Question: I'm trying to create a VSIX installer for a WPF control.
Its supposedly easy, but the "easy" version assumes that you create the WPF control in the .
The thing is, I've got my UserControl nestled deep within one of my DLLs, and I don't believe pulling it out is the best design. I'd like to leave it in there, but I can't seem to do this AND have the control added to the toolbox.
One option would be to move the code I need to install it to the toolbox into the control's assembly, but that would add a dependency to . The assembly is both used by someone with Visual Studio installed, and a remote server running within a service where VS isn't installed, so that's a no-go.
Another option I tried was to "trick" the toolbox installer VSIX by applying the RegistrationAttribute to which would register the types defined in the other assembly. Thought it would work, but weird stuff happened.

Instead of getting two controls, I get a bunch of Border controls (the standard WPF border) in oddly named tabs, some of which echo some of my namespaces.
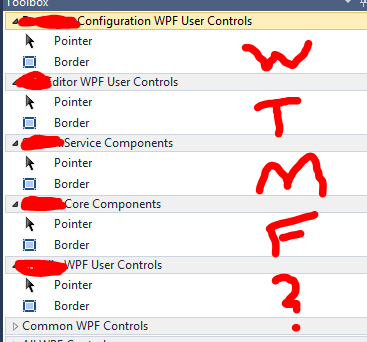
Answer: I was able to whip up a proof of concept similar to the proxy idea that you had mentioned.
The problem that you're seeing is caused by the registration of the wrong assembly, so I created a new registration attribute called 'ProvideProxyToolboxControlAttribute' which is used as an attribute on the proxy classes that you have in your VS integration assembly. It's almost identical to 'ProvideToolboxControlAttribute' except that it takes the type of the actual control. Of course, this new attribute would also be in your VS assembly.
For example, say I have a toolbox control in my non-VS assembly called 'MyToolboxControl', I'd create a simple proxy class 'MyToolboxControlProxy' in my VS assembly that looks like this:
'''
[ProvideProxyToolboxControl("MyToolboxControl", typeof(NonVsAssembly.MyToolboxControl))]
public class ToolboxControlProxy
{
}
'''
And of course, the magic happens in 'ProvideProxyToolboxControlAttribute', which is basically just this class (comments and parameter/error checking removed for brevity):
'''
[AttributeUsage(AttributeTargets.Class, AllowMultiple = false, Inherited = true)]
[System.Runtime.InteropServices.ComVisibleAttribute(false)]
public sealed class ProvideProxyToolboxControlAttribute : RegistrationAttribute
{
private const string ToolboxControlsInstallerPath = "ToolboxControlsInstaller";
public ProvideProxyToolboxControlAttribute(string name, Type controlType)
{
this.Name = name;
this.ControlType = controlType;
}
private string Name { get; set; }
private Type ControlType { get; set; }
public override void Register(RegistrationAttribute.RegistrationContext context)
{
using (Key key = context.CreateKey(String.Format(CultureInfo.InvariantCulture, "{0}\{1}",
ToolboxControlsInstallerPath,
ControlType.AssemblyQualifiedName)))
{
key.SetValue(String.Empty, this.Name);
key.SetValue("Codebase", ControlType.Assembly.Location);
key.SetValue("WPFControls", "1");
}
}
public override void Unregister(RegistrationAttribute.RegistrationContext context)
{
if (context != null)
{
context.RemoveKey(String.Format(CultureInfo.InvariantCulture, "{0}\{1}",
ToolboxControlsInstallerPath,
ControlType.AssemblyQualifiedName));
}
}
}
'''
It seems to work well, I verified that the control is in the toolbox and that the proper registry keys were added.
Hope this helps!